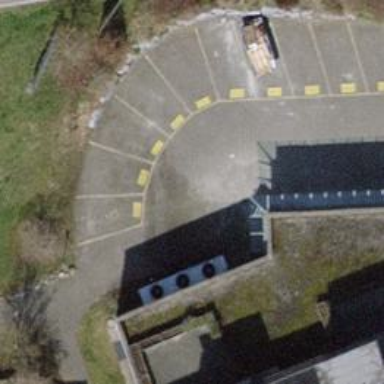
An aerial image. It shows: Parking area with surface.